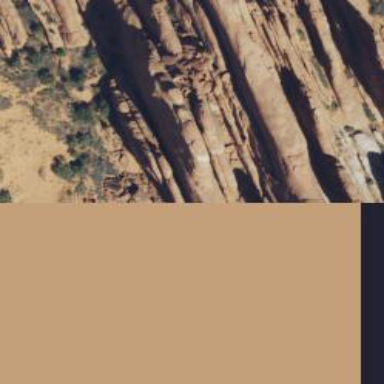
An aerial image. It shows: Natural cliff.